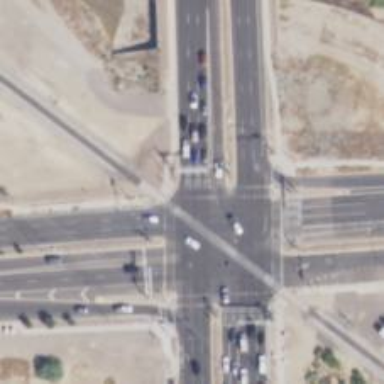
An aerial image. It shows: Crossing on the road.